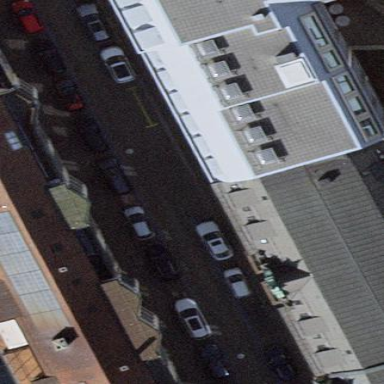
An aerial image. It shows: Parking lane for vehicles.